Question: Given a description of the three-view drawing of a solid figure, find the maximum number of small cubes that the solid figure can be composed of when the three-view constraints are met.
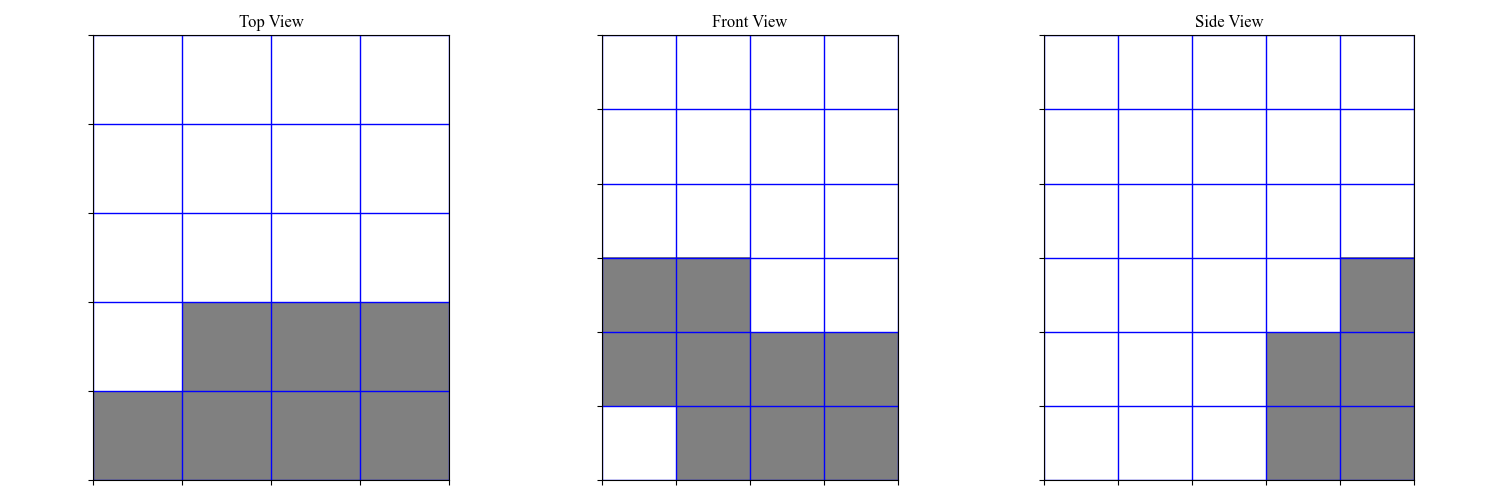
Answer: 15